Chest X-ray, PA view. Patient: 73 years old, sex M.
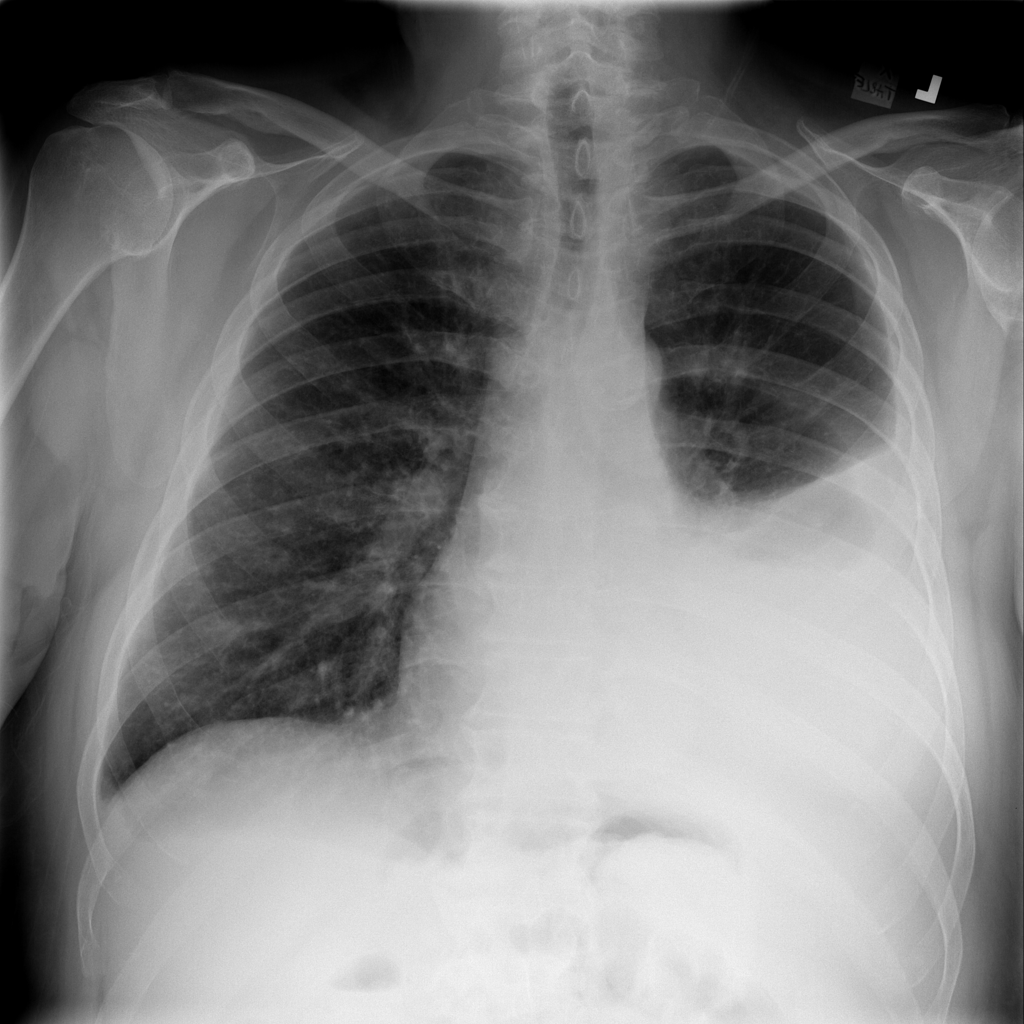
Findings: Effusion, Nodule